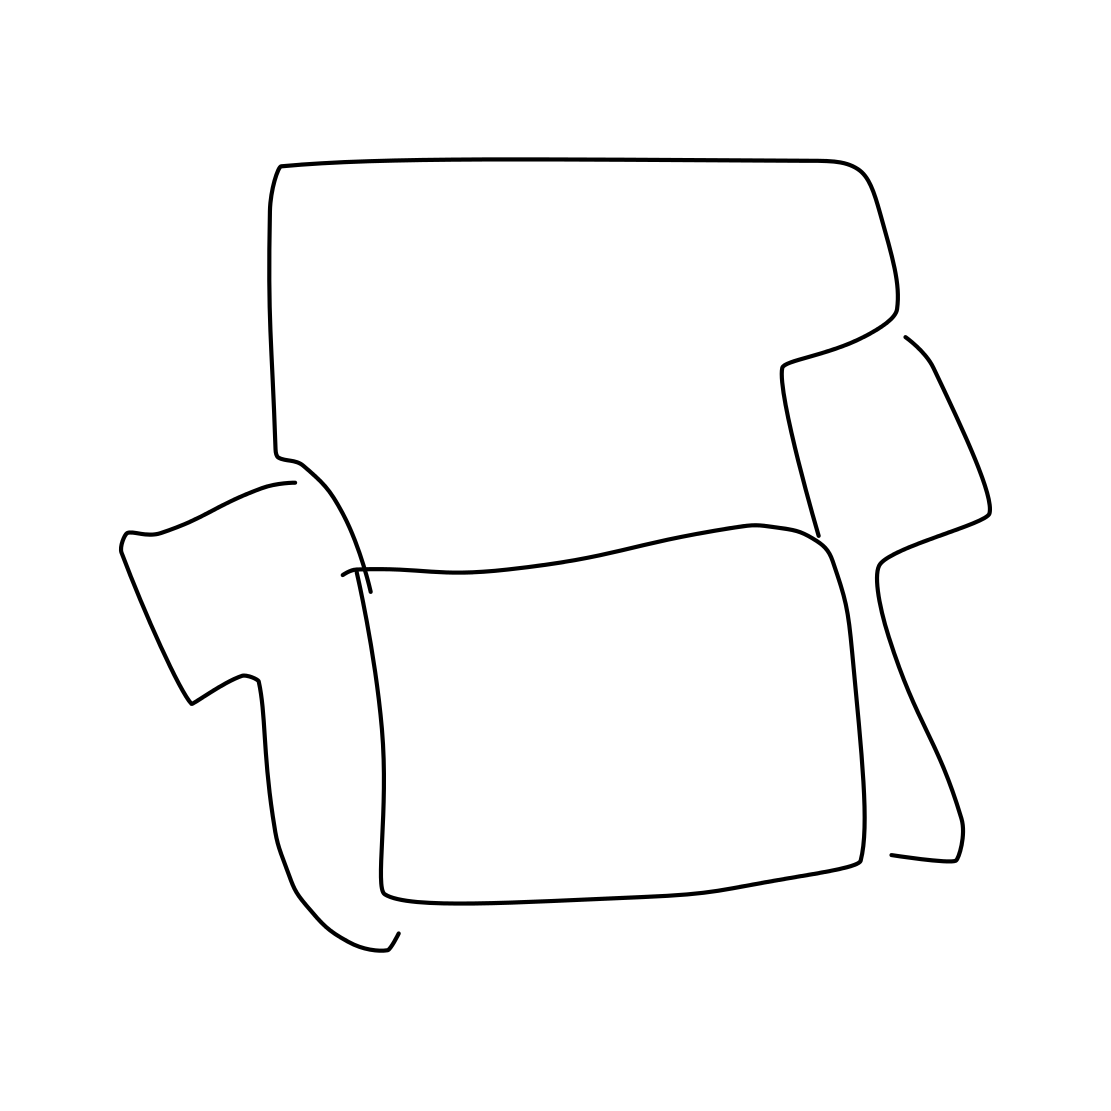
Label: chair